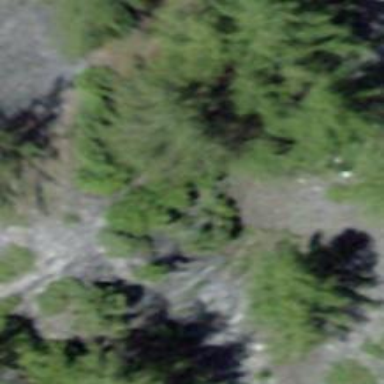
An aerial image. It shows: Forest area.